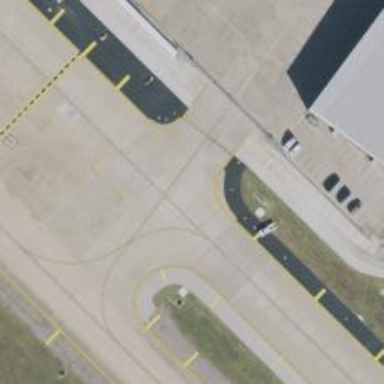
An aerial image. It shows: Image of taxiway at airport.